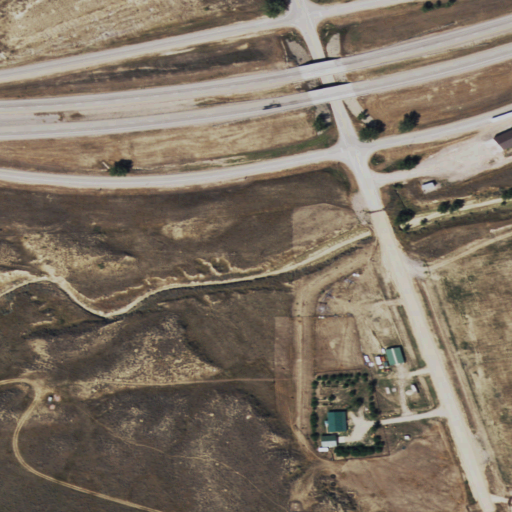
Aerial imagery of valley in Wyoming named Juniper Draw containing shrub, medium intensity development, open development, low intensity development, grassland, high intensity development, and woody wetlands